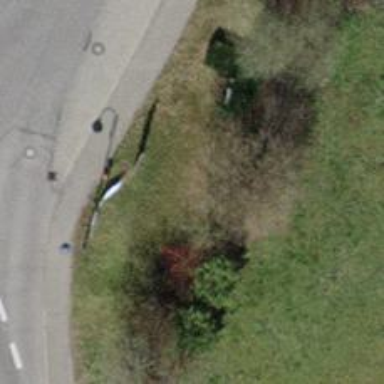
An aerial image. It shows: Wayside cross with historic significance.